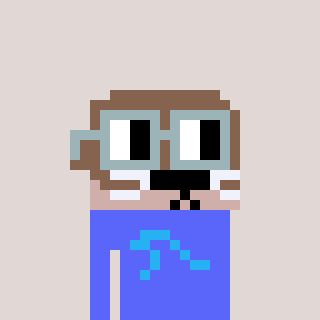
a pixel art character with square dark gray glasses, a otter-shaped head and a purple-colored body on a warm background